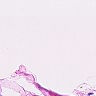
Metastatic tissue present: no